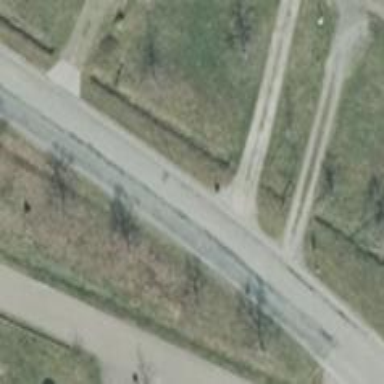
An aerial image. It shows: Secondary road with asphalt surface suitable for cycling.